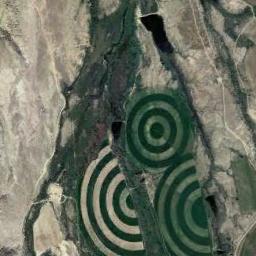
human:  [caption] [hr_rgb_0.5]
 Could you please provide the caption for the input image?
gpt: The circular farmland in the upper left corner is the largest .

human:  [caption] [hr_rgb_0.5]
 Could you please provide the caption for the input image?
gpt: Some green circle farmland are in the bare land .

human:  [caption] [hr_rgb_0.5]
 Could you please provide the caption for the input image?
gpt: Several dark green circular or fan-shaped farmlands are like targets on the wasteland .

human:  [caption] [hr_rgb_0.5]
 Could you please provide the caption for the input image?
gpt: A few circular fields with a full circle, A semicircle of green and khaki mixed .

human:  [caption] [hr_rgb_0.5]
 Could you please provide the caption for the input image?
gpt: There are three ring-form circular farmlands .